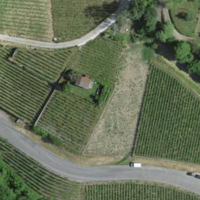
EUNIS habitat code: 40
Species observed at this site:
Juglans regia